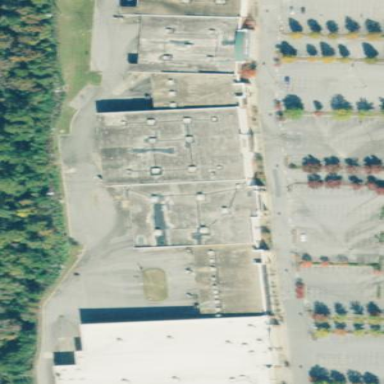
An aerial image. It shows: Commercial building.